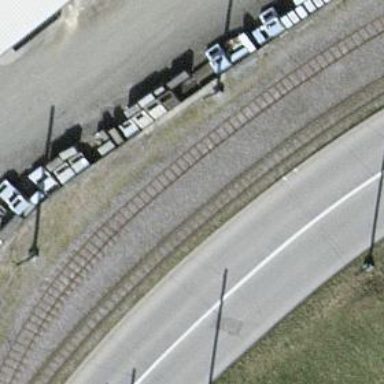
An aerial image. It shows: Narrow gauge railway with electrified contact lines.